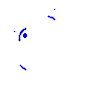
Particle: kaon